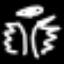
Label: angel